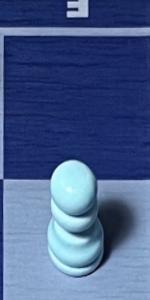
Label: Pawn_White